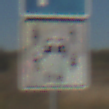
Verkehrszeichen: CarsharingfahrzeugeFrei
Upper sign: Parken
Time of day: MorningAfternoon
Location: Outdoor (Nature)
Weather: Clear
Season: Autumn
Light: Natural